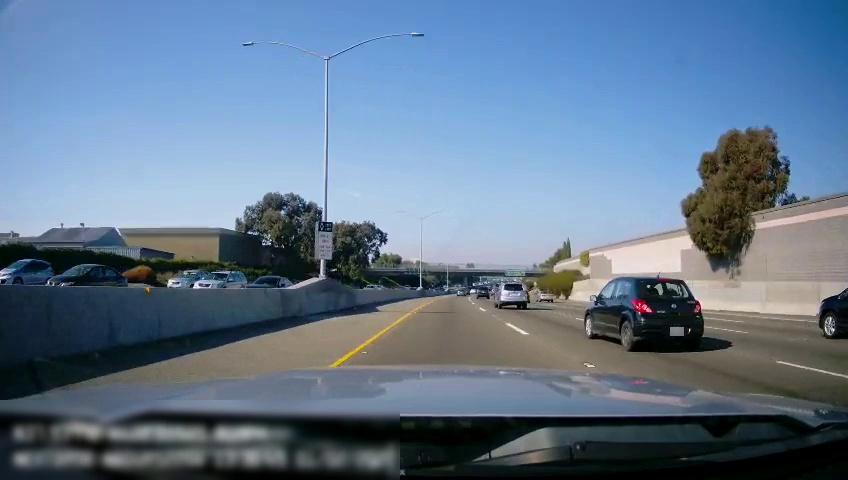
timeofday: Day
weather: Sunny
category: Drivable Space
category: Vehicles | SUV
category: Vehicles | Car
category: Vehicles | SUV
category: Vehicles | SUV
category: Vehicles | Car
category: Vehicles | SUV
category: Vehicles | SUV
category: Vehicles | SUV
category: Vehicles | SUV
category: Vehicles | Car
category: Vehicles | Car
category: Lanes | Current Lane
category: Lanes | Current Lane
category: Lanes | Alternate Lane
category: Lanes | Alternate Lane
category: Lanes | Alternate Lane
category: Lanes | Alternate Lane
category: Traffic | Signs